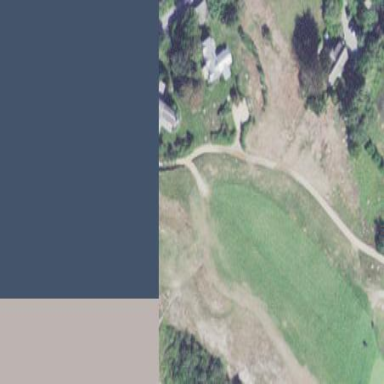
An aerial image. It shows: Golf fairway in the image.